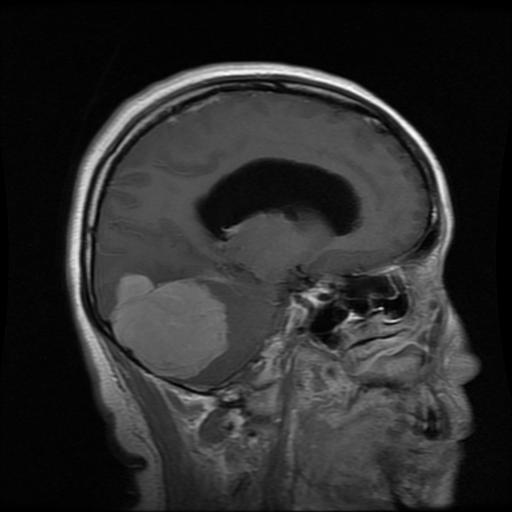
Label: meningioma